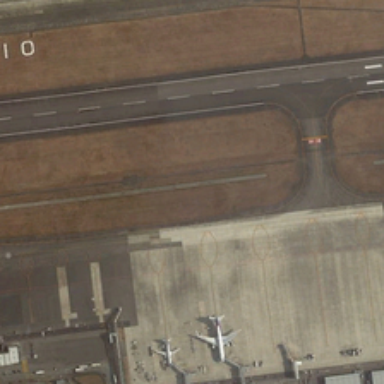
Two white planes parked at the airport .